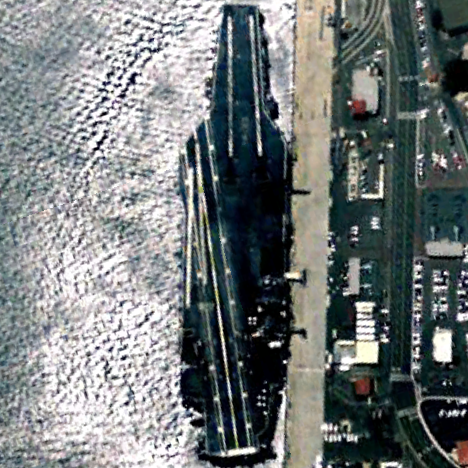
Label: aircraft_carrier